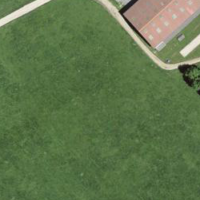
EUNIS habitat code: 52
Species observed at this site:
Silene dioica